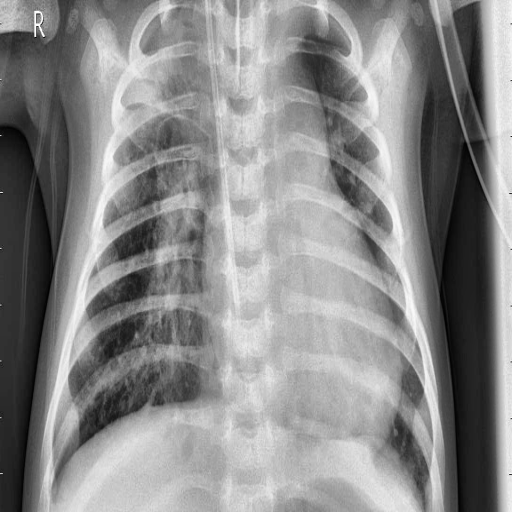
Finding: PNEUMONIA